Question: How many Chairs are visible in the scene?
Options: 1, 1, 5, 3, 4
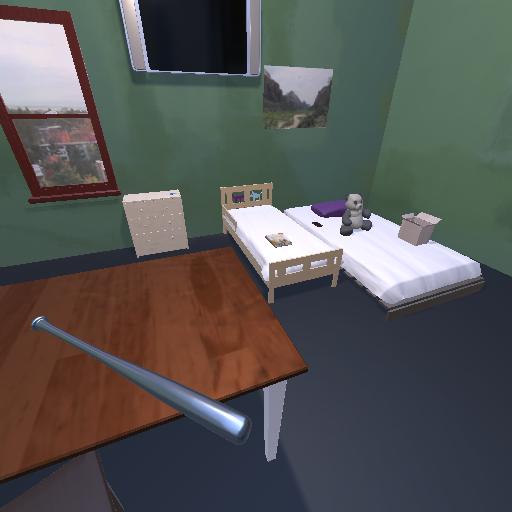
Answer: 1